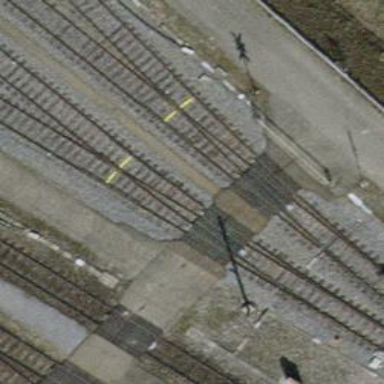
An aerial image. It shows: Railway level crossing.